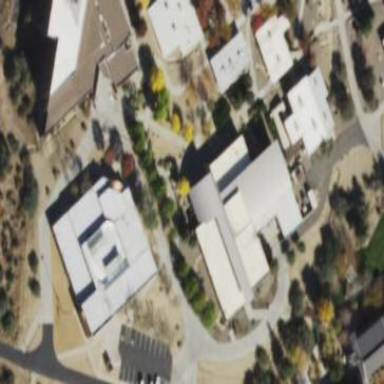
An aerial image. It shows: University building with metal roof.